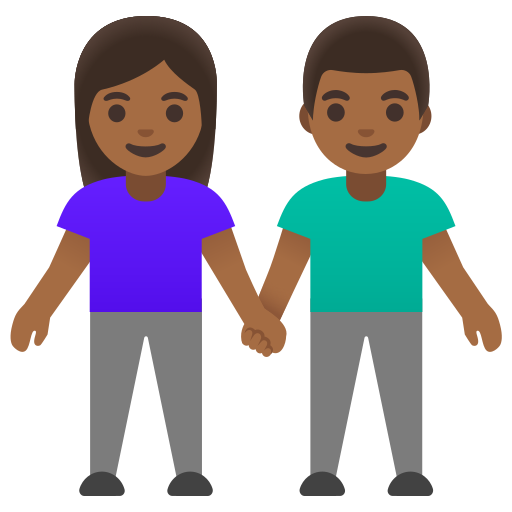
Emoji: 👫🏾